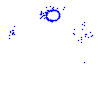
Particle: pion